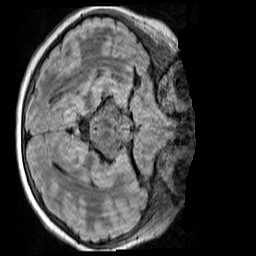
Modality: FLAIR
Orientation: axial
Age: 10
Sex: male
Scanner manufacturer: siemens
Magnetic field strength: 3 T
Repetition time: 5 s
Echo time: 0.388 s